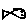
Label: fish